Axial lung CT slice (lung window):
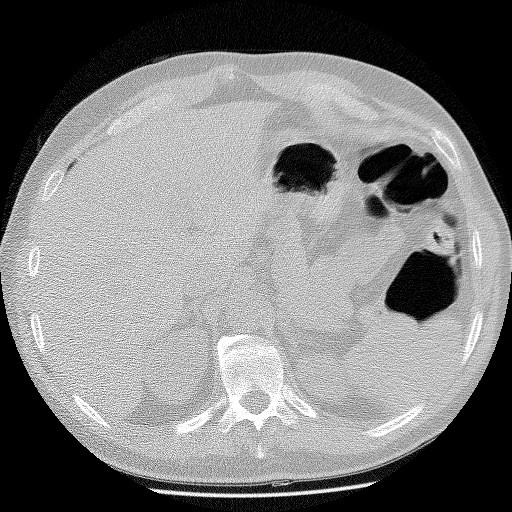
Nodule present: no